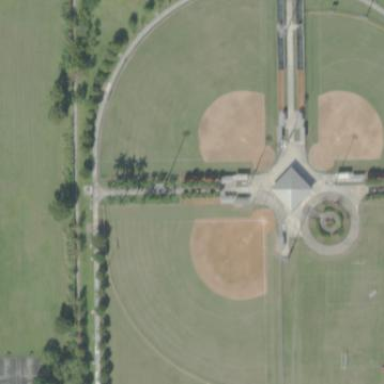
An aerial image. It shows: Baseball pitch for leisure land activities.